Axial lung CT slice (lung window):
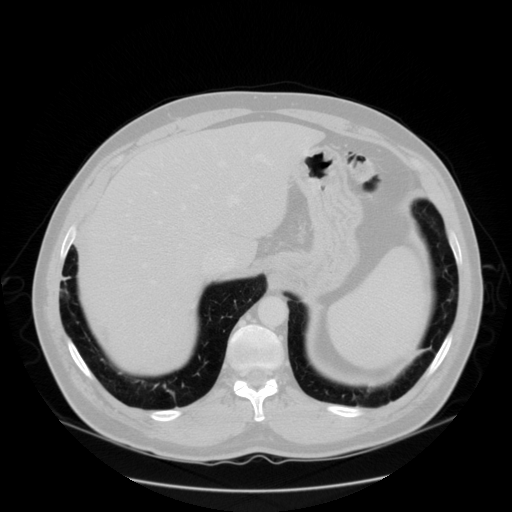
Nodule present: no